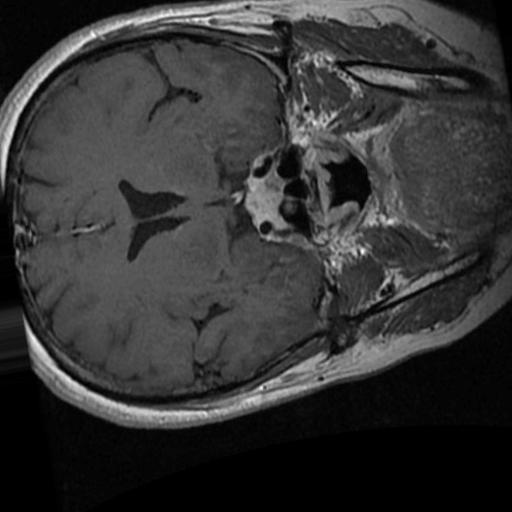
Label: brain_tumor